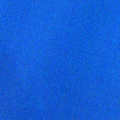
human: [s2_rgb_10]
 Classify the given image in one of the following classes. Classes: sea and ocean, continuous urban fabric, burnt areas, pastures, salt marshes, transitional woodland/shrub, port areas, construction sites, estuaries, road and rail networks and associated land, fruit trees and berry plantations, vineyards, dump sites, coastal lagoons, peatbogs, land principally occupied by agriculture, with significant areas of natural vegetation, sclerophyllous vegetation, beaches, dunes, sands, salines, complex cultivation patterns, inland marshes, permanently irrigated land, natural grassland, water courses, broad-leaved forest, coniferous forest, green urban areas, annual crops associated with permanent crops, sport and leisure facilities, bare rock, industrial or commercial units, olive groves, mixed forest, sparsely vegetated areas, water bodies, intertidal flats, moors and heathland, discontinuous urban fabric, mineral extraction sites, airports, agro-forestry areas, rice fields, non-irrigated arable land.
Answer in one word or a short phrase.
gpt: sea and ocean